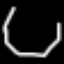
Label: octagon